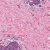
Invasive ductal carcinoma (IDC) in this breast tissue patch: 0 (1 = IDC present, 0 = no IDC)